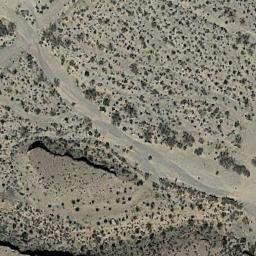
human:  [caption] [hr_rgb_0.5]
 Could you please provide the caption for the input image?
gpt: There are several trees and some weeds in this desert .

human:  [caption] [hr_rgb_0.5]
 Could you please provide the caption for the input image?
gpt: A lot of dense small chaparrals grow in the desert and some roads go through the desert .

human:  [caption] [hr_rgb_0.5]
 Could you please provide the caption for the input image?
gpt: There are many bushes make up the chaparral in the white bare land .

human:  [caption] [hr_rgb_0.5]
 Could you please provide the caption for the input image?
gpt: Chaparral is evenly distributed on the sand .

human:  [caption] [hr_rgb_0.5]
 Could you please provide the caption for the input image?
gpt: There are some dirt roads in the chaparral .